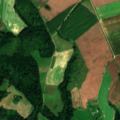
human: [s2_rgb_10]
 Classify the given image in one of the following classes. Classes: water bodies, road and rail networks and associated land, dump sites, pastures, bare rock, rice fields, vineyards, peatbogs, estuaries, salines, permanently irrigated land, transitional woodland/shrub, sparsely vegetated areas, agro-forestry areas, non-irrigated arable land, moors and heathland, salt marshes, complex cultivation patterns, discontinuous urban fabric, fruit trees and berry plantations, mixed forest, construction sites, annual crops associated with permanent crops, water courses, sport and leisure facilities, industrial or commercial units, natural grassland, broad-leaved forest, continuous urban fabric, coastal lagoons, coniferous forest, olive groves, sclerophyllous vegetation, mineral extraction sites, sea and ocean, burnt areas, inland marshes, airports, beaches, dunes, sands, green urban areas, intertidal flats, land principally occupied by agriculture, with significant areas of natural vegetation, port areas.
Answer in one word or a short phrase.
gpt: non-irrigated arable land, pastures, complex cultivation patterns, coniferous forest, mixed forest